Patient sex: F
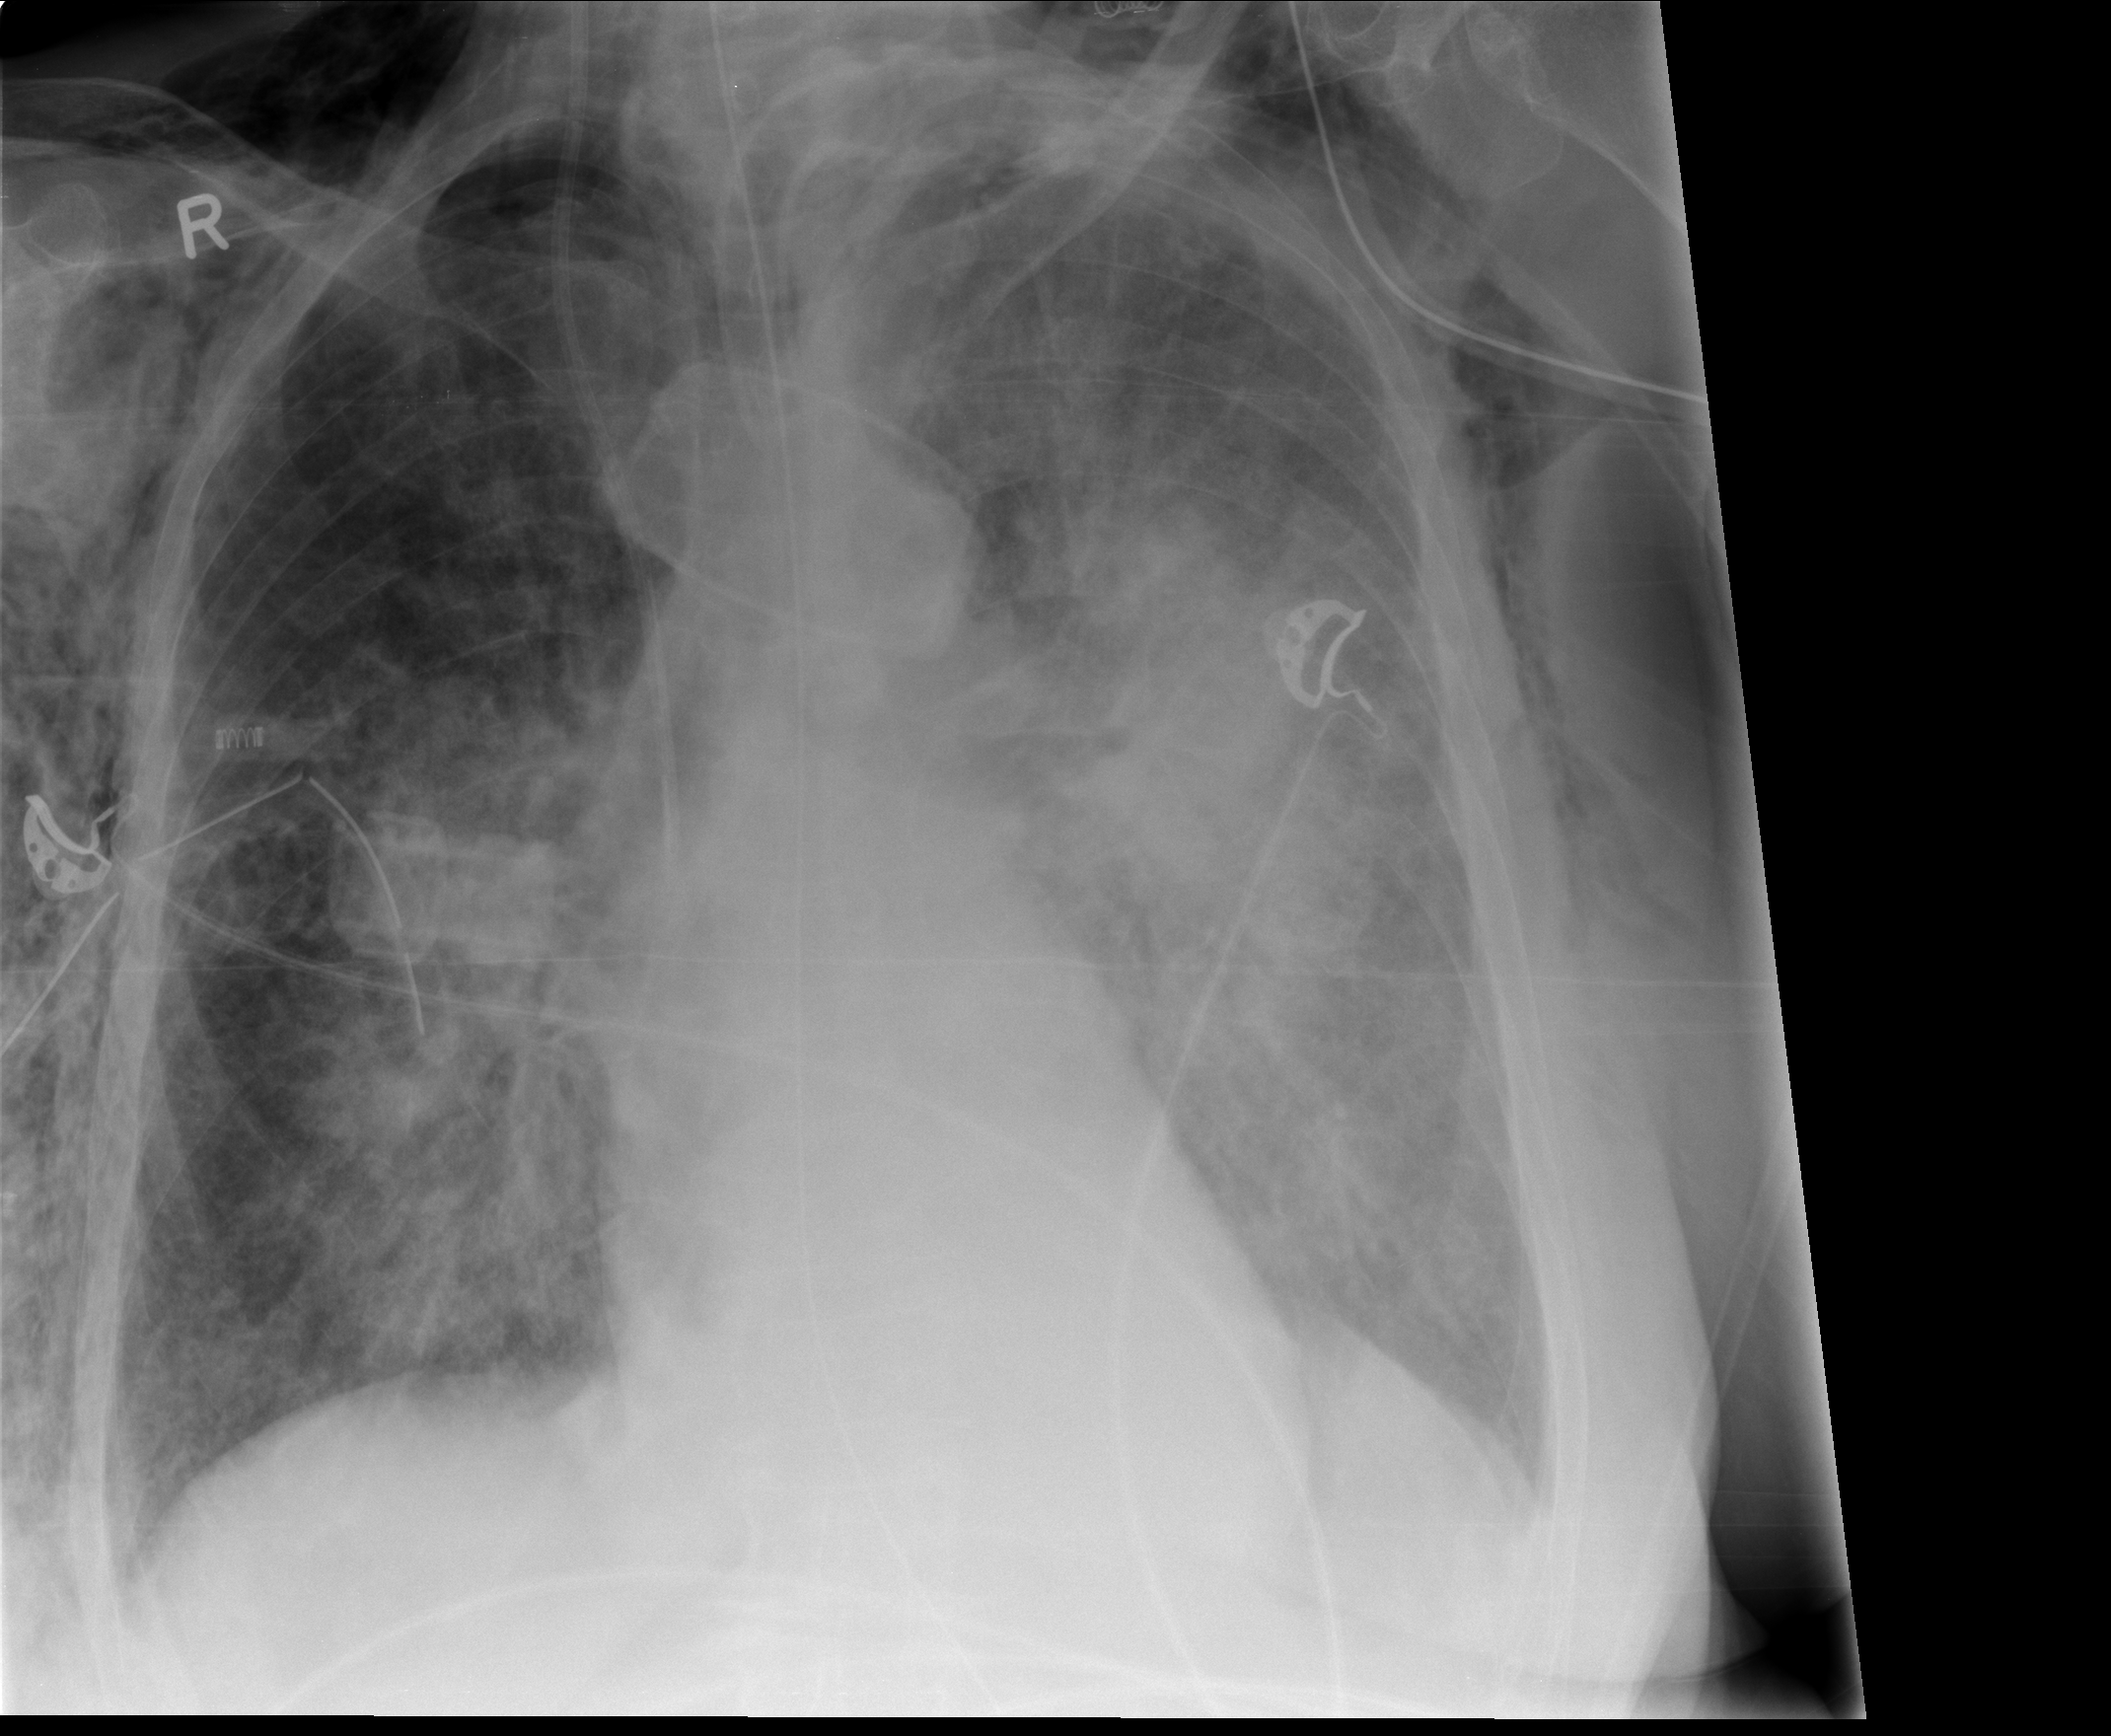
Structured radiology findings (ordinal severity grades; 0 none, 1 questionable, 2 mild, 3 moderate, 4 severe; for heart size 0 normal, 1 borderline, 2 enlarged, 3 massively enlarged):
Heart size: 0
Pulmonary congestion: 3
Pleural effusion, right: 0
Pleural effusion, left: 2
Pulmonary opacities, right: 3
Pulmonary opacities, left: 3
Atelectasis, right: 3
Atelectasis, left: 3